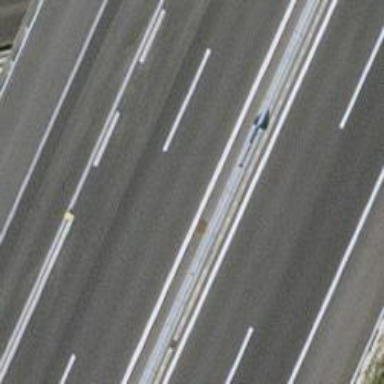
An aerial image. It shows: Motorway bridge.